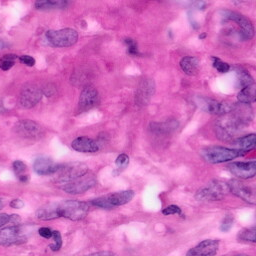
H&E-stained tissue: Pancreatic